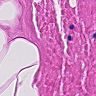
Metastatic tissue present: no